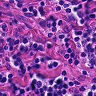
Metastatic tissue present: no